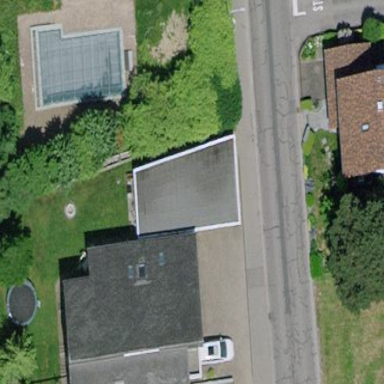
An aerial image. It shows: Carport structure.